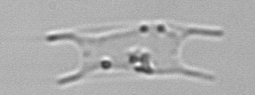
Label: Eucampia